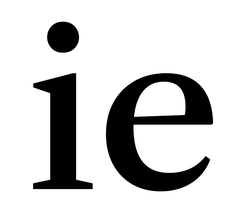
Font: LibreCaslonText_Medium